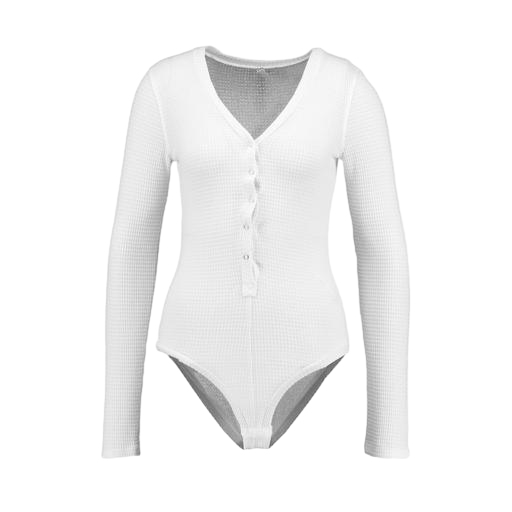
white body suit, white henley long-sleeved ribbed-jersey top, only white and long sleeves, white background